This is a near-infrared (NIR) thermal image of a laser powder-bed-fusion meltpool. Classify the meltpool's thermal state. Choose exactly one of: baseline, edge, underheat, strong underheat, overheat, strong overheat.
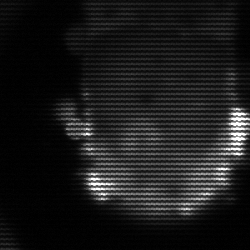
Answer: baseline